Question: I need to rotate the diamonds (see attachement) around the x and z axis. When rotating individually (meaning I only set rotation.x or rotation.z) the rotation looks fine and it works. But when I set both the rotations (x AND z) the rotation looks like this:

Do I miss something? Is somehow the object local coordinate system rotated and now rotation around 2 axes fail?
'''
diamond.position = brilliantPositions[i][0];
diamond.rotation = brilliantPositions[i][1];
this.frames.arrangementMesh.add(diamond);
'''
Thanks in advance for a hint
Kind regards
Roman and Patrick
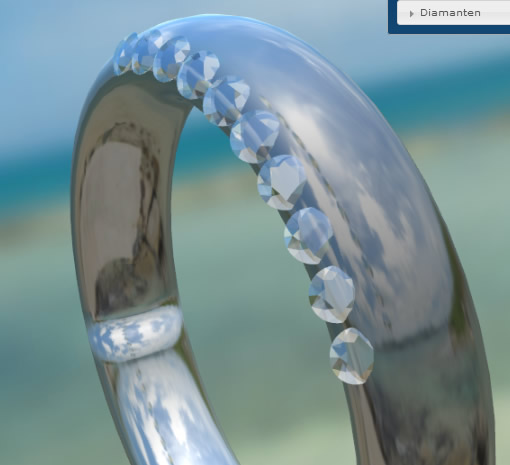
Answer: The euler order indeed solved the problem for us. In our case we had to do the follwing
'''
diamond.eulerOrder = 'ZYX';
'''
in order to have the calculation take the right way. Many thanks!
<URL>
PS: I couldn't accept the comment as answer WestLangley therefore I just upped it and reposted the solution here